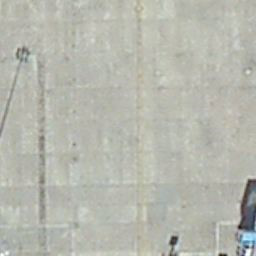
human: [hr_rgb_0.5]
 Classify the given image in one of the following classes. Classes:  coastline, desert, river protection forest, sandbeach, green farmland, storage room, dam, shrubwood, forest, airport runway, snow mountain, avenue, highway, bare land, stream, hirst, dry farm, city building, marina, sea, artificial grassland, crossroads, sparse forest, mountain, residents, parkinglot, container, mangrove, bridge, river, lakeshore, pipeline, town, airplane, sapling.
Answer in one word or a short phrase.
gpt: airport runway